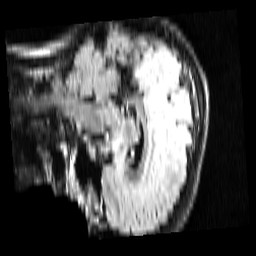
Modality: FLAIR
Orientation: sagittal
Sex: female
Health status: ill
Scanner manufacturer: siemens
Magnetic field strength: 3 T
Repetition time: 9.99 s
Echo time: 0.105 s